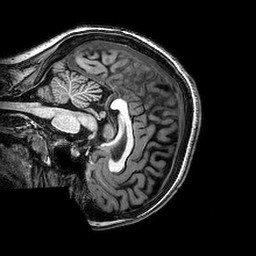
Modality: T1w
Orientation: sagittal
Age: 22
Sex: female
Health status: healthy
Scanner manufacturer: philips
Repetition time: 0.008181 s
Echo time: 0.00374 s